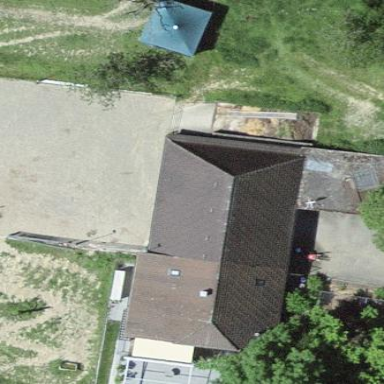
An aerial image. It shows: Farm building.